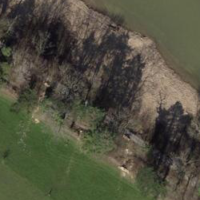
EUNIS habitat code: 41
Species observed at this site:
Acer pseudoplatanus